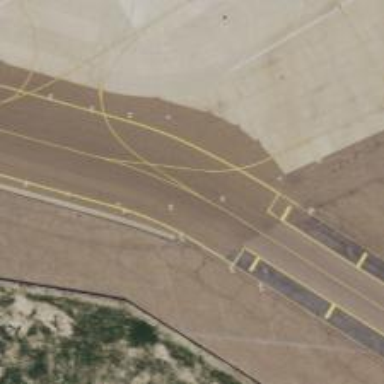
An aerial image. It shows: View of taxiway at the airport.